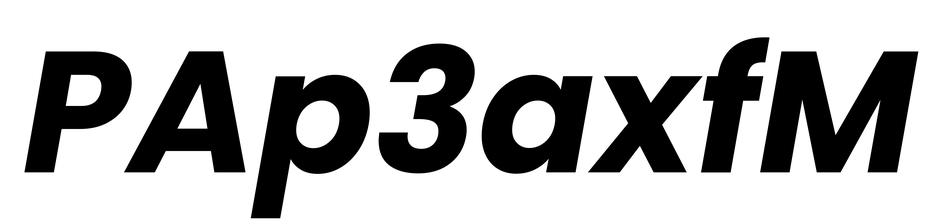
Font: Poppins-BoldItalic